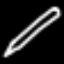
Label: pencil